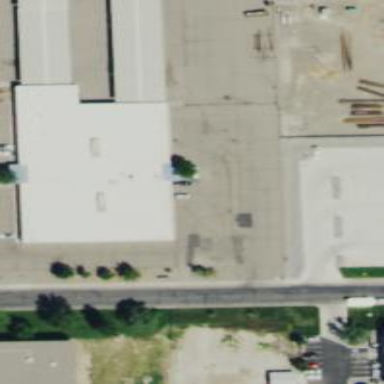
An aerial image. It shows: Commercial building.